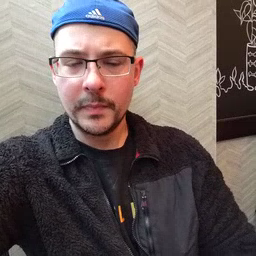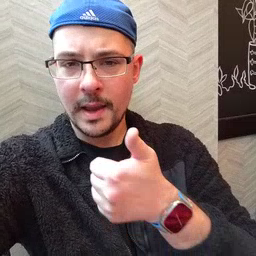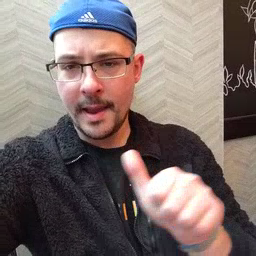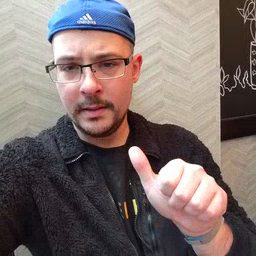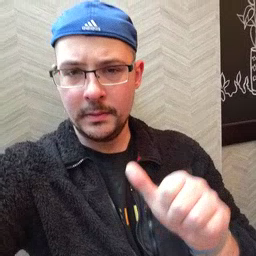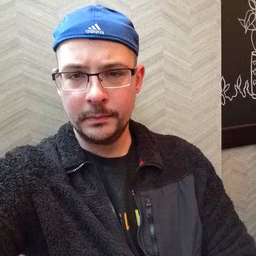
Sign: any